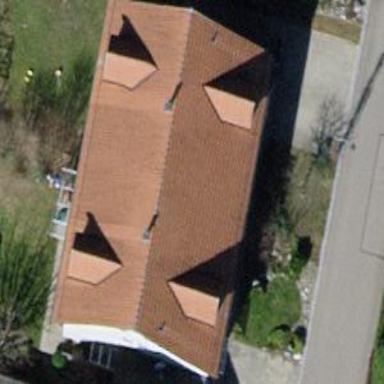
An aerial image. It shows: Semidetached house with gabled roof.